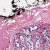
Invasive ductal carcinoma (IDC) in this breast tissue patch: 0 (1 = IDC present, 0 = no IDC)